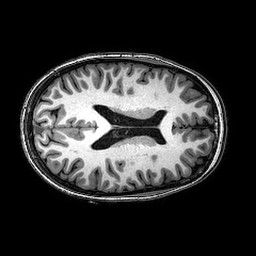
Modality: T1w
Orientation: axial
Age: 23
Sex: female
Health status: healthy
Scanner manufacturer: philips
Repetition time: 0.008259 s
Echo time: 0.0038 s